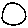
Label: circle